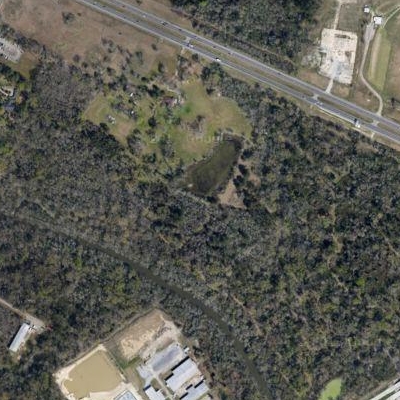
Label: Forest